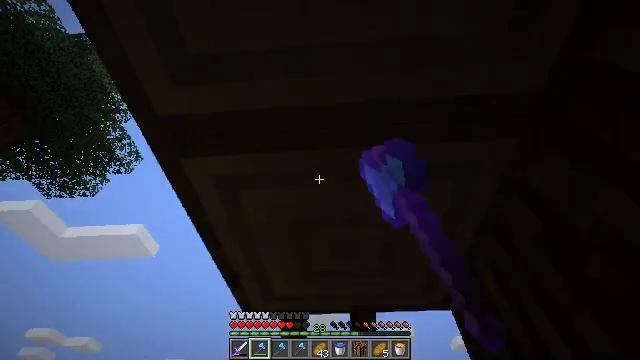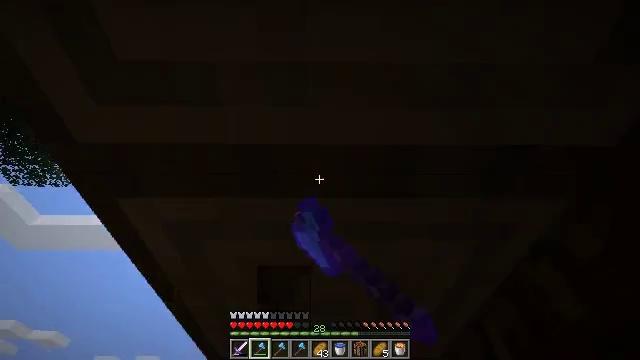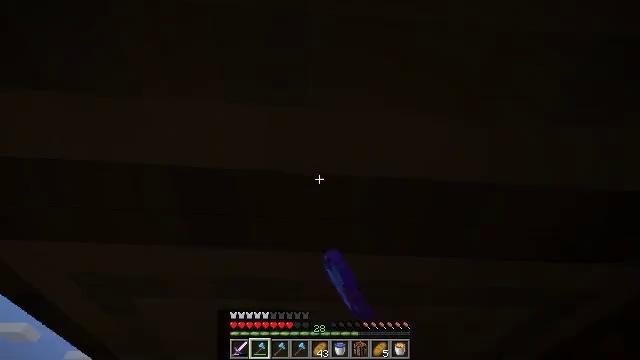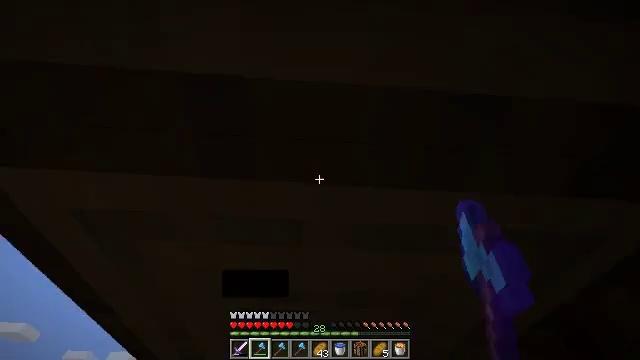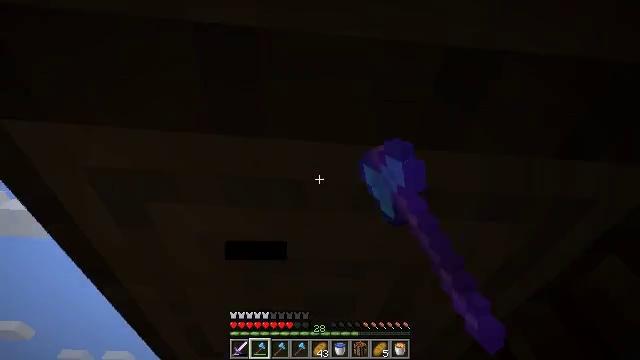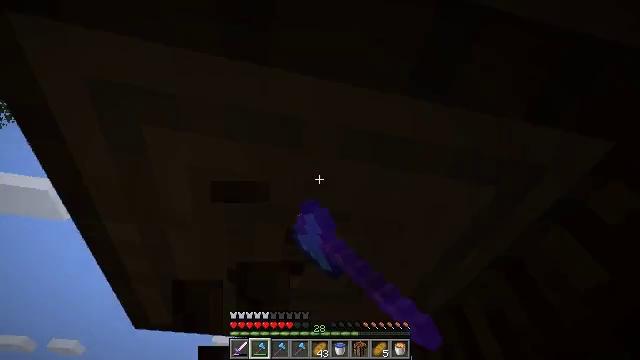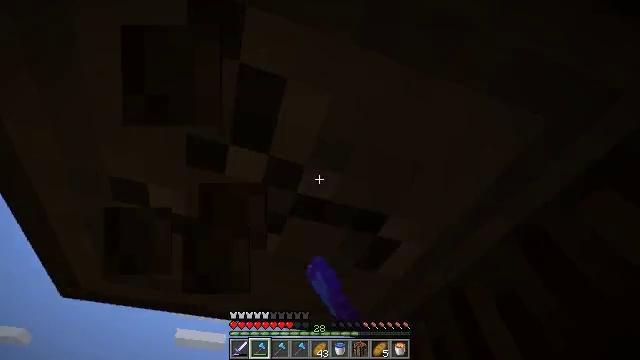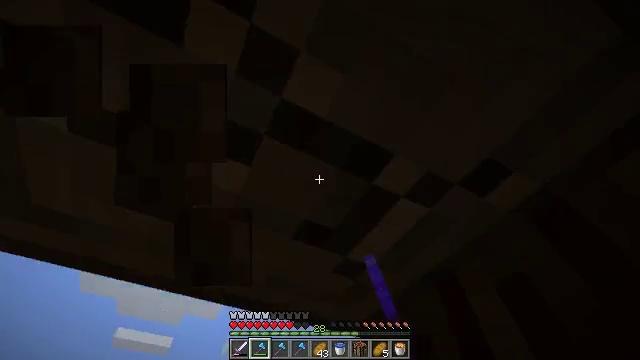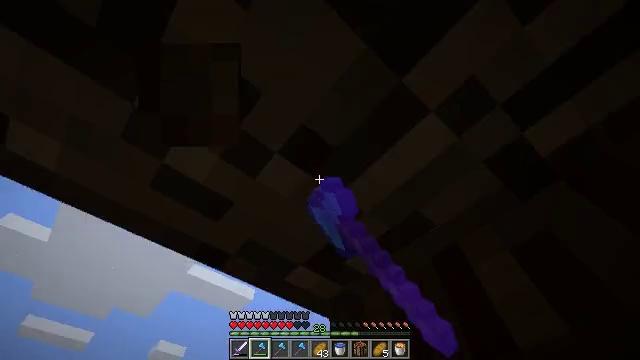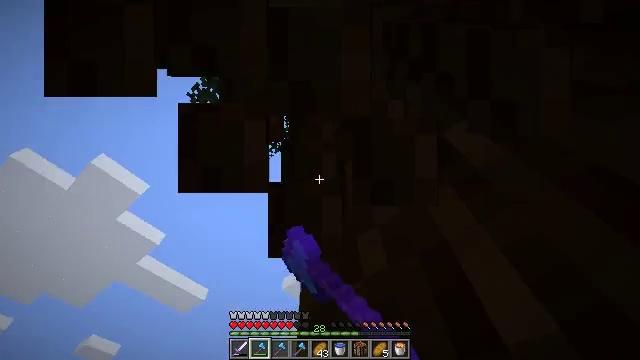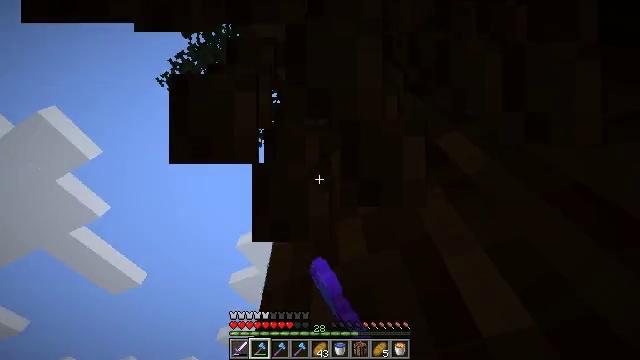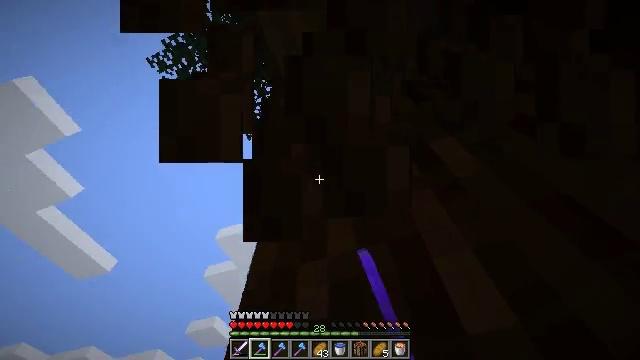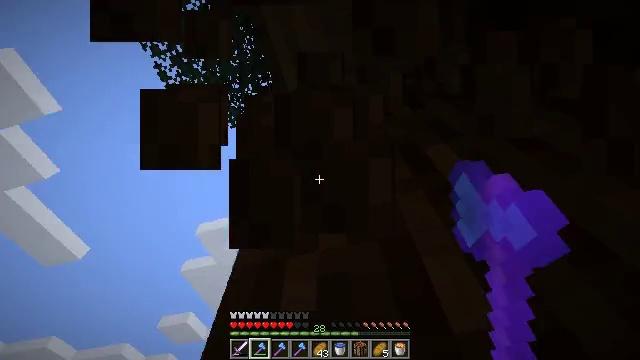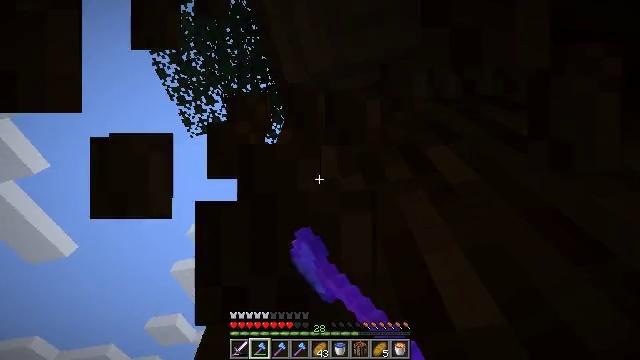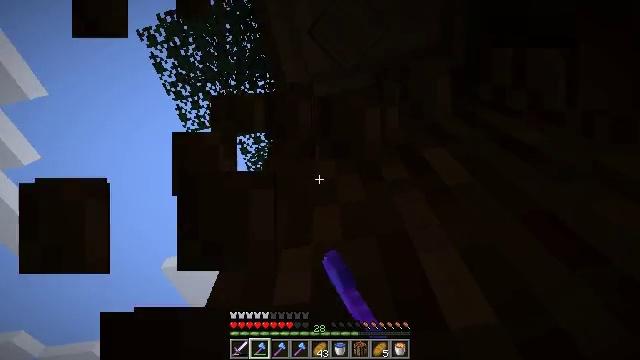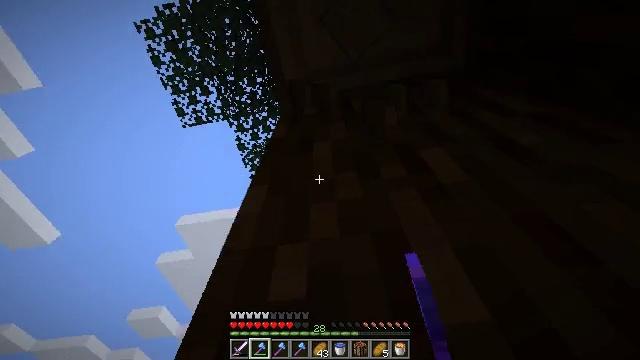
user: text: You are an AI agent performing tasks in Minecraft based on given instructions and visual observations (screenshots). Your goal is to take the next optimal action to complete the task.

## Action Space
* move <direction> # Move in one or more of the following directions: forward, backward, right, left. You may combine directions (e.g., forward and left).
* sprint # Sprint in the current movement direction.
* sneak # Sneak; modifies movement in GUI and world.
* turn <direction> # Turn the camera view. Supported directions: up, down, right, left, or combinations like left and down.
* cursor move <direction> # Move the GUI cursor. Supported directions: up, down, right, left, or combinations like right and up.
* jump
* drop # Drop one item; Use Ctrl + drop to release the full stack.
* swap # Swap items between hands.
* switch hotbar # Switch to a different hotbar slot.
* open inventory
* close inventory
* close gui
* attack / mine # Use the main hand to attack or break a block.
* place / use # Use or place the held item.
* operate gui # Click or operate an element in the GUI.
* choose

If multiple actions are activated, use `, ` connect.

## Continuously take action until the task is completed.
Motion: motion action
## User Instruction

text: Gather spruce log by chopping the tree.
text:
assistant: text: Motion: move forward, turn right, attack / mine, jump
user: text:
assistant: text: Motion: move forward, turn right, attack / mine, jump
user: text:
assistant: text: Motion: move forward, attack / mine, jump
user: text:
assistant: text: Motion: move forward, attack / mine, jump
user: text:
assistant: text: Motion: move forward, turn right, attack / mine, jump
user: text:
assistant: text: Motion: move forward, turn right, attack / mine, jump
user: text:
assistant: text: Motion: move forward, turn right and up, attack / mine
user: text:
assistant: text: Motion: turn right and up, attack / mine
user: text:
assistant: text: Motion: turn right and up, attack / mine
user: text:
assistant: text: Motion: turn right, attack / mine
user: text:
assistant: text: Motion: turn right, attack / mine
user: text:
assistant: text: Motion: turn right, attack / mine
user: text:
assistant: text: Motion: turn right, attack / mine
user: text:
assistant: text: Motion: turn right, attack / mine
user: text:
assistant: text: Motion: turn right, attack / mine
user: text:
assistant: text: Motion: turn right and down, attack / mine
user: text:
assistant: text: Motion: turn right, attack / mine
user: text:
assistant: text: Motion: turn down, attack / mine
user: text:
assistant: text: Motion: attack / mine
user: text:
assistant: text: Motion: attack / mine
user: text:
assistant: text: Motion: attack / mine
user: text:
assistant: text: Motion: attack / mine
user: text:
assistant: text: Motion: attack / mine
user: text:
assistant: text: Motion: turn right and down, attack / mine
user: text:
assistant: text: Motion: turn right and down, attack / mine
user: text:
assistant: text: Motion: turn right and down, attack / mine
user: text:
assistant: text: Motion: turn right and down, attack / mine
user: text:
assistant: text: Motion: turn right and down, attack / mine
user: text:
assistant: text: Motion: turn right and down, attack / mine
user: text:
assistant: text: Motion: turn right and up, attack / mine